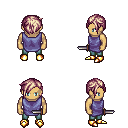
a pixel art fantasy rpg character, male body template, human, tanned skin, chain tabard jacket, teal pants, white blonde pixie cut hairstyle, gold boots, dagger, four views (front, back, left, right), 2x2 character sprite sheet, small pixel art, hard edges, no anti-aliasing